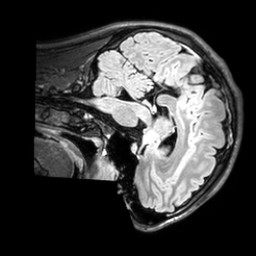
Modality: T1w
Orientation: sagittal
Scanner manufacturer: philips
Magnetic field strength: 3 T
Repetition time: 4.8 s
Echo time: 0.2586 s